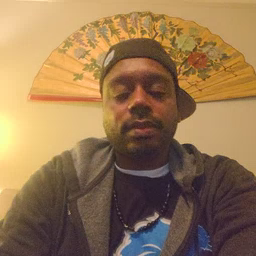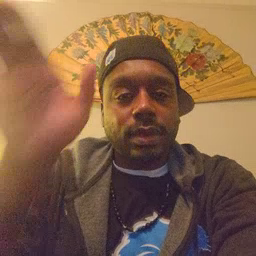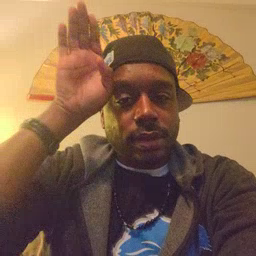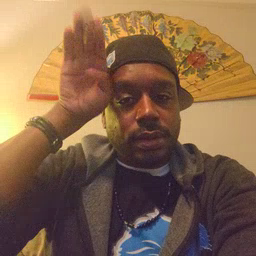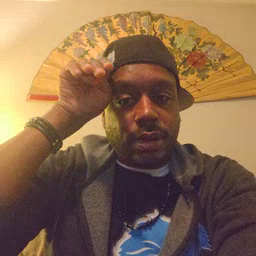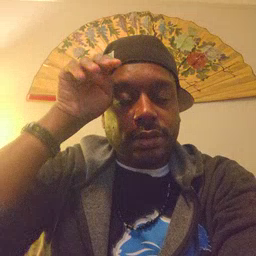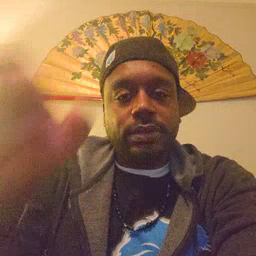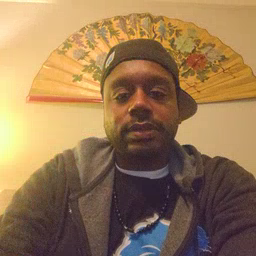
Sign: donkey